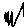
Label: zigzag